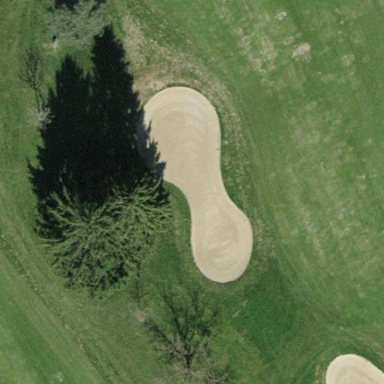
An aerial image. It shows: Sand bunker on golf course.